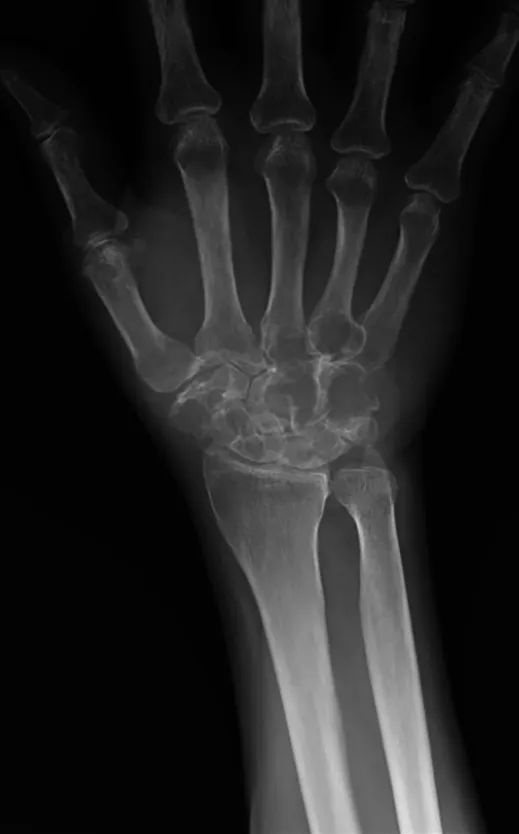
Anteroposterior X-ray right wrist demonstrated lytic lesions of carpal bones and base of 3
rd and 4
th metacarpal bones.
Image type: radiology (x_ray)